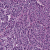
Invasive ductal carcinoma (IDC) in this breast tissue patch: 0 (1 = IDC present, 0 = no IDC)